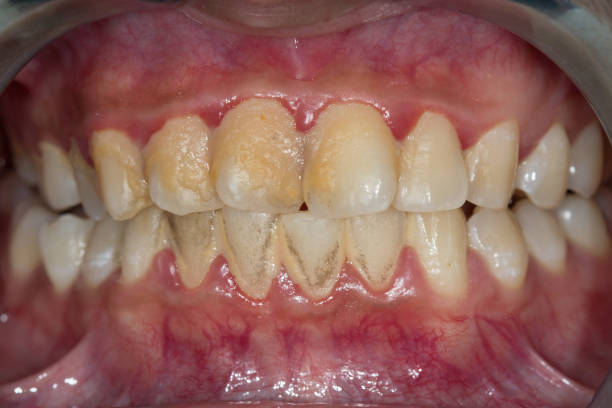
Condition: Gingivitis